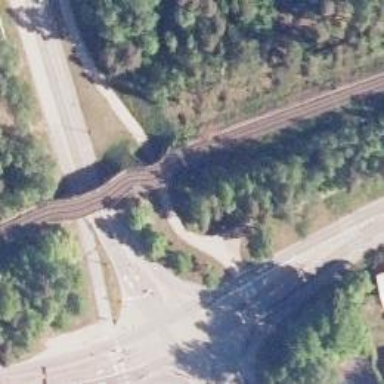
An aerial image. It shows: Bridge with railway tracks. The electrified line has continuous contact line.